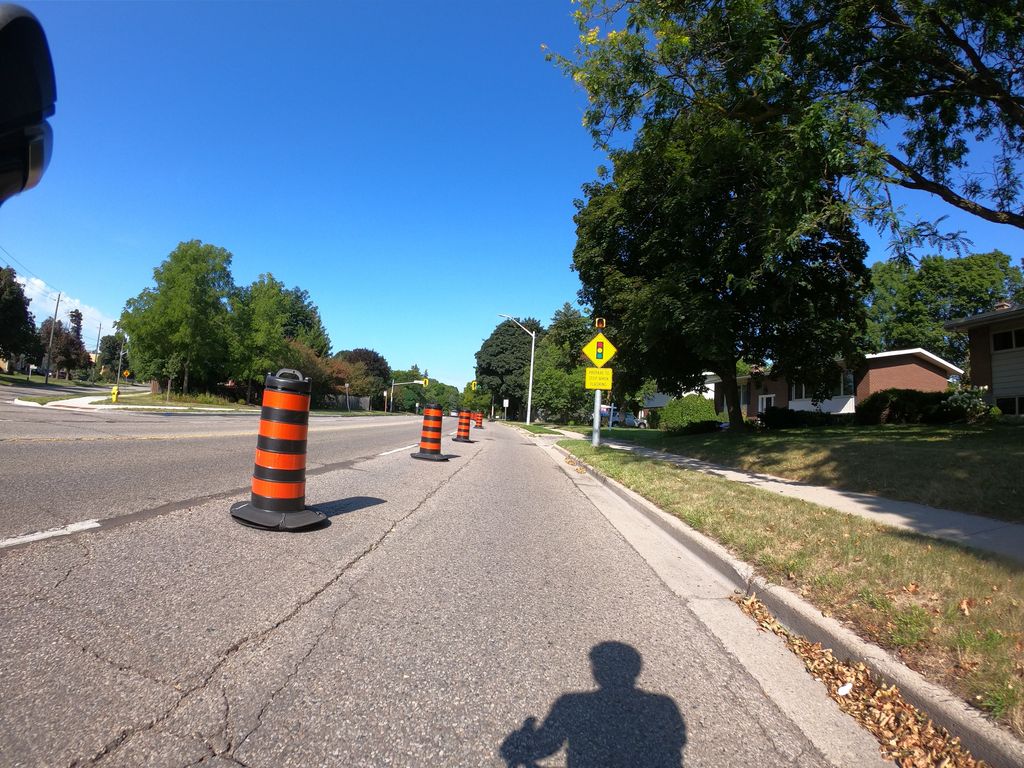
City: kitchener-waterloo